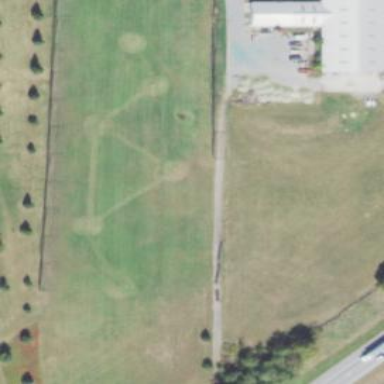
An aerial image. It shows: Grassy area used as driving range for golf.